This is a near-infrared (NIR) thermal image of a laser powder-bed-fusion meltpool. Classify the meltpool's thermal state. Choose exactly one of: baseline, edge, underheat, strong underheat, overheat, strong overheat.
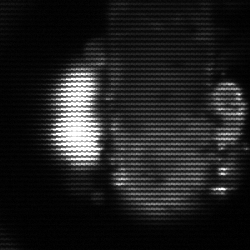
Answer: strong underheat